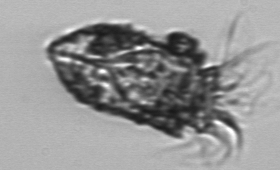
Label: Tintinnopsis